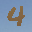
Label: 4